Question: For some reason, I need to use a button with both icon and text. So I can't use 'ImageButton' and thus I go for a solution to set the 'drawableTop' of a normal 'Button'.
The 'Button' size is 140dp in square shape (please refer to the screenshot below)
The I was planning to use was 125x125 px and the asset itself is clear and crisp.
However, this 125px asset somehow being enlarged by the button, like the screenshot shown below.
The device is an xhdpi device.
As you can see, the icon inside the square button is blurry which looks like being somehow enlarged

Here I pasted my button XML
'''
<Button
android:id="@+id/button_call_us"
android:layout_width="140dp"
android:layout_height="140dp"
android:layout_margin="@dimen/main_menu_button_margin"
android:adjustViewBounds="true"
android:background="@drawable/custom_button"
android:drawablePadding="-20dp"
android:drawableTop="@drawable/button_call_us_icon"
android:lines="2"
android:paddingTop="0dp"
android:scaleType="fitXY"
android:text="CALL US"
android:textColor="@color/white"
android:textSize="6pt" />
'''
The 'android:background="@drawable/custom_button"' is the purple colour background without any patterns.
The 'android:drawableTop="@drawable/button_call_us_icon"' is the icon.
Except 'android:scaleType="fitXY"', I have also tried 'centerInside' and other options, still not getting the ideal result.
My question is:
Why the drawable inside a 'Button' being enlarged? Is there any way to stop it?
Thanks
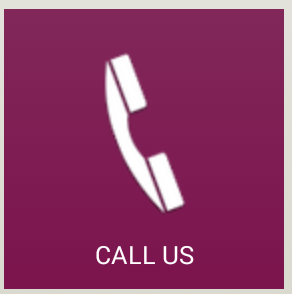
Answer: Since it's a button, and you want a drawable inside the button. Your probable solution would be to use an 'ImageButton' which actually implements drawable properties. You can then call 'android:scaleType="fitCenter"' and set some padding too
'''
<ImageButton
android:id="@+id/imageButton1"
android:layout_width="wrap_content"
android:layout_height="wrap_content"
android:src="@drawable/android_button" />
'''
However, to get more freedom in terms of desing, you could use a simple layout instead of the button, something on the lines of this, just treat the 'LinearLayout' as you would with a button, in terms of adding the onclicklistener:
'''
<LinearLayout android:orientations="vertical"
android:layout_height="wrap_content"
android:layout_width="wrap_content"
android:orientation="vertical"
android:background="#CCC"
android:padding="8dp"
android:gravity="center">
<ImageView android:src='@drawable/ic_launcher'
android:layout_width="wrap_content"
android:layout_height="wrap_content" />
<TextView android:text="Lorem Ipsum"
android:layout_height="wrap_content"
android:layout_width="wrap_content" />
</LinearLayout>
'''